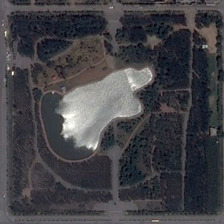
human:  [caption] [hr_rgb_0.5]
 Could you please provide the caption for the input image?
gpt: four roads are around a park with many green trees and a pond .

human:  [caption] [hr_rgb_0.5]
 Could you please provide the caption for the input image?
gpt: the irregular, man-made lake, flourishing grove and curved paths make up this square .

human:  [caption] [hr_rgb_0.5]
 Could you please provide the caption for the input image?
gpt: four roads are around a park with many green trees and a pond .

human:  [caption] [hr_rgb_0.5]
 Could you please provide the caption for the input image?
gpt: the irregular, man-made lake, flourishing grove and curved paths make up this square .

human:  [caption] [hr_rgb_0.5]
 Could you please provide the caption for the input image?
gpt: four roads are around a park with many green trees and a pond .